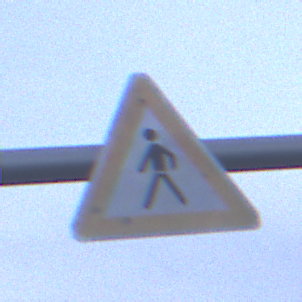
Verkehrszeichen: FussgaengerRechts
Umgebung: Outdoor, Suburban
Tageszeit: SunriseSunset
Wetter: PartlyCloudy
Licht: Natural
Jahreszeit: NotSpecified
Kontrast: LowContrast